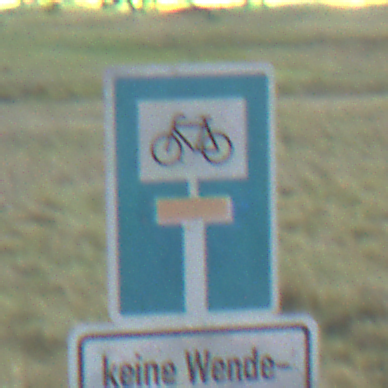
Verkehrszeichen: SackgasseRadverkehrDurchlaessig
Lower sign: HinweisGeaenderteVorfahrtVerkehrsfuehrungVerkehrsregelung3
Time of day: Night
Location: Outdoor (Nature)
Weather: Clear
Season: NotSpecified
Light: Natural